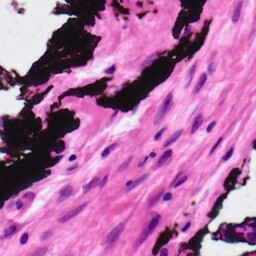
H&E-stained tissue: Ovarian